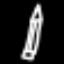
Label: pencil